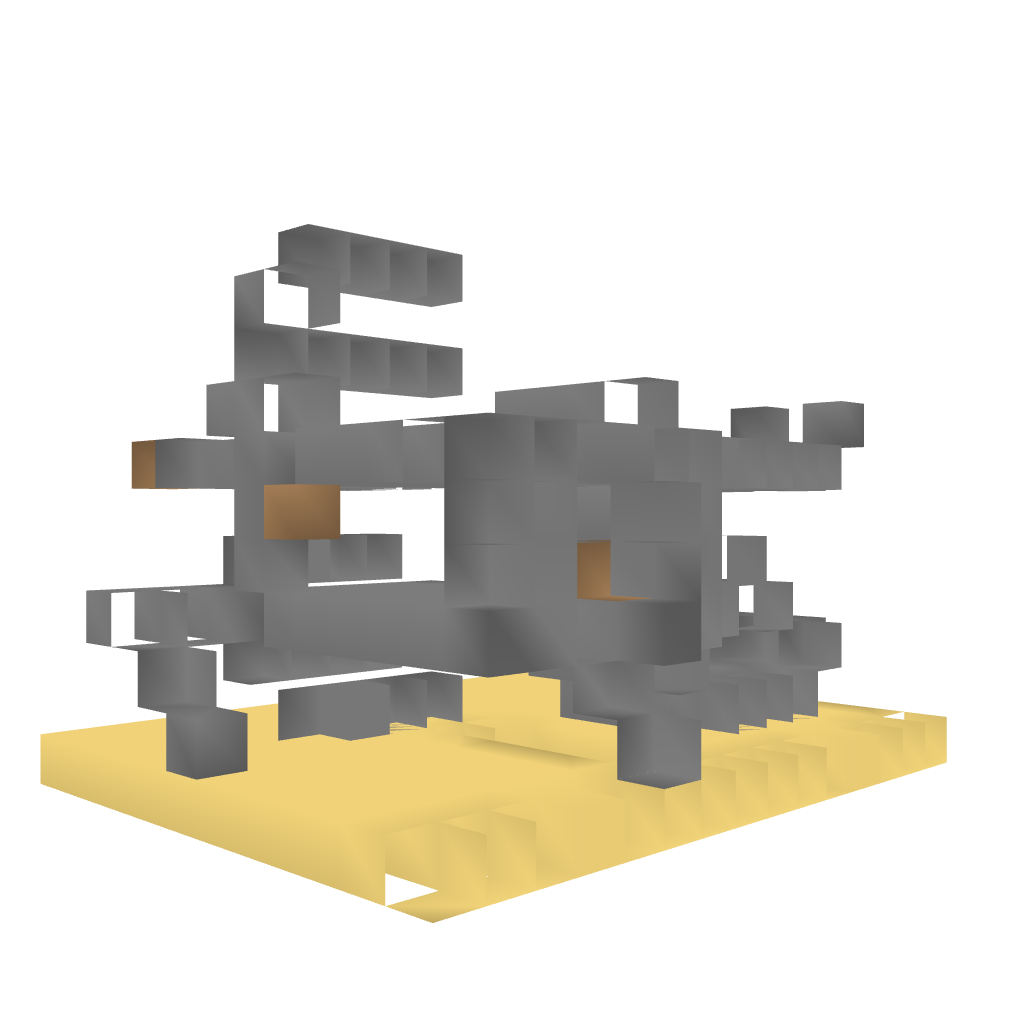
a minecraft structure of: Redstone "Brain" bad low quality